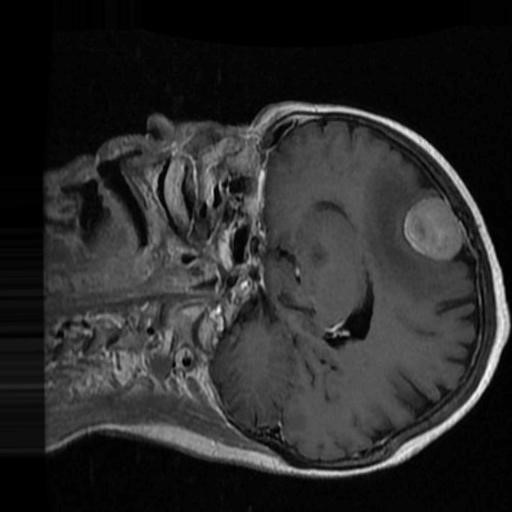
Label: brain_menin